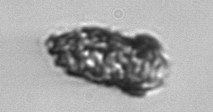
Label: Tintinnopsis